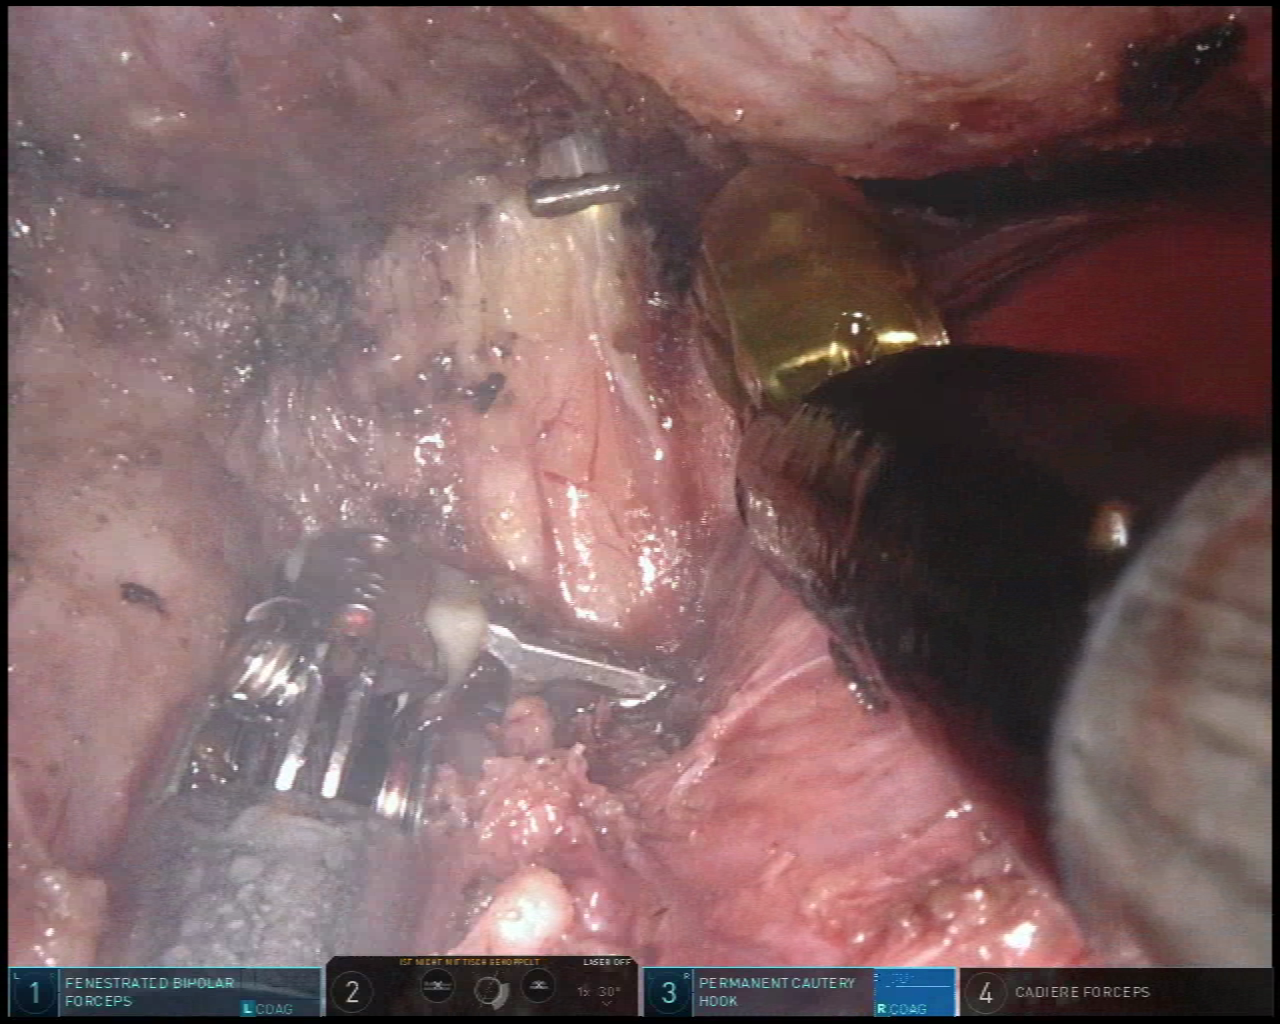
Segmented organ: vesicular_glands
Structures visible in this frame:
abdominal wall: no
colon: no
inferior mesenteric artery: no
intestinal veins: no
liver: no
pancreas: no
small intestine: no
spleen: no
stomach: no
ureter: no
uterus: no
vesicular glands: yes